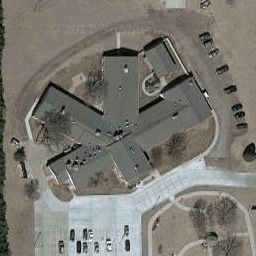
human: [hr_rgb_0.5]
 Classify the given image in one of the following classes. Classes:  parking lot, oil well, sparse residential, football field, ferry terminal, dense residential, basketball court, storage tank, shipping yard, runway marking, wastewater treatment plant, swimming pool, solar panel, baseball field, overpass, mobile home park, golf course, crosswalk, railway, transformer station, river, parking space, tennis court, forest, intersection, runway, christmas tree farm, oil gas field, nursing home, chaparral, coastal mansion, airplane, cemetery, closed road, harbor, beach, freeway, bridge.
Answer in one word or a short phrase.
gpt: nursing home